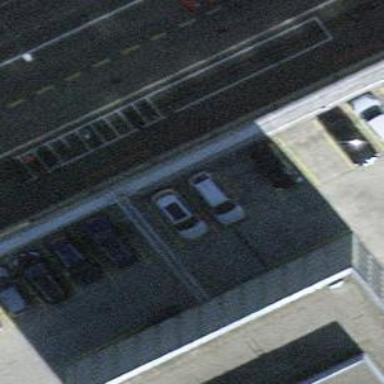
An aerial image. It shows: Motorcycle parking area.